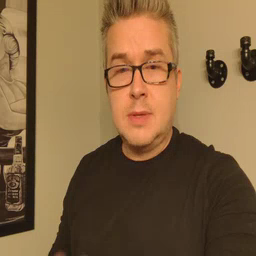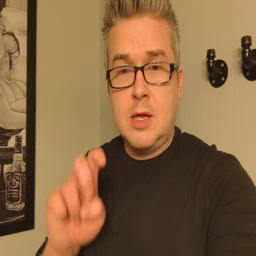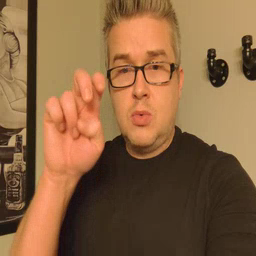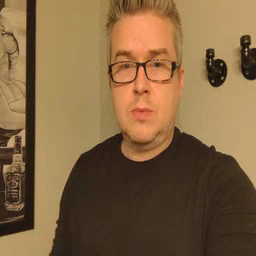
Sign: stairs